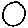
Label: circle